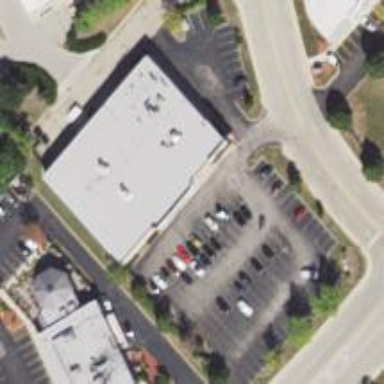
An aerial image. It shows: Retail building housing variety store.